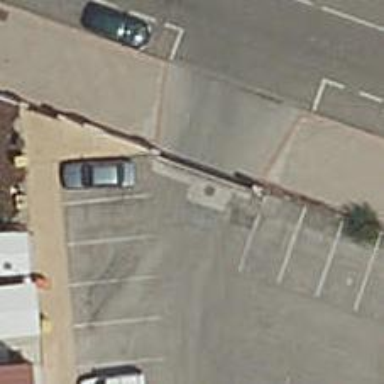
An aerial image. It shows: Asphalt parking aisle designated as service road.